Interaction volume radius: 5 \u00c5
Interaction volume height: 10 \u00c5
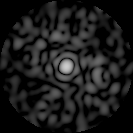
Disorder parameter: 0.772